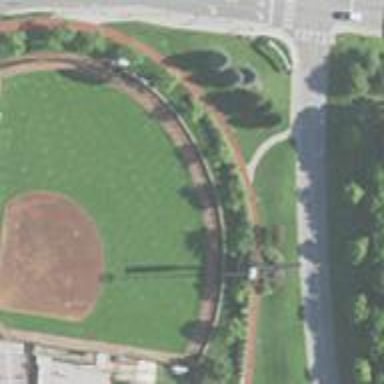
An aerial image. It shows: Softball pitch for leisure land activities.